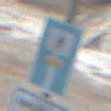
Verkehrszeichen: SackgasseFussgaengerDurchlaessig
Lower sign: HinweisGeaenderteVorfahrtVerkehrsfuehrungVerkehrsregelung3
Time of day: Midday
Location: Outdoor (Suburban)
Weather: PartlyCloudy
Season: NotSpecified
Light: Natural